Aerial crown-view tile of a tropical tree (Barro Colorado Island, Panama), acquired 20240813:
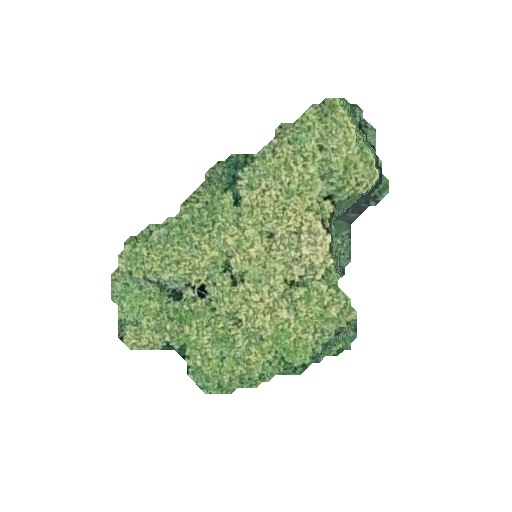
Species: Ocotea oblonga
GBIF accepted scientific name: Ocotea oblonga
Crown area: 75.374 m²